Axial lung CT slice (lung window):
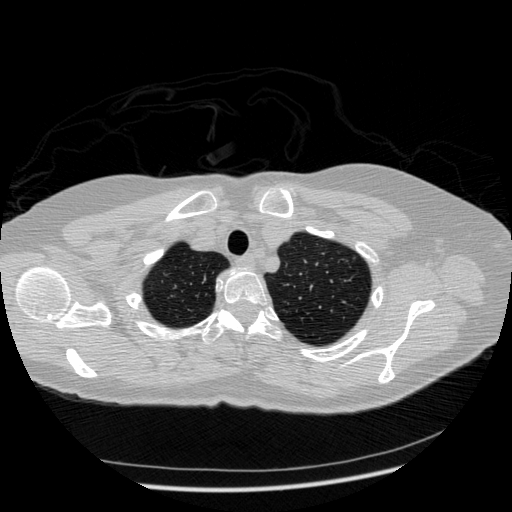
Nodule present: no